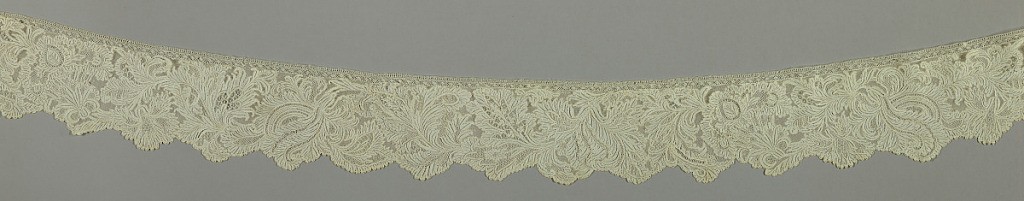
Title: Border
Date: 1700–1750
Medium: linen Technique: needle lace with ground of loop and twist with twist return
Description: Border of asymmetric floral clusters placed in a dense pattern.